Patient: sex F, age 59
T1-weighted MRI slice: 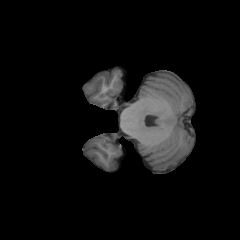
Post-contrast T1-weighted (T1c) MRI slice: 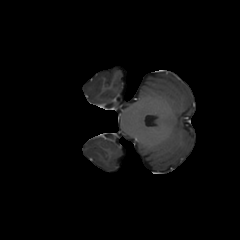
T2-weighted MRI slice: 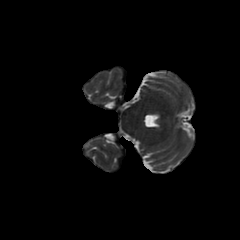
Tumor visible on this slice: no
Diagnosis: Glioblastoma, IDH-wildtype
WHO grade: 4